Interaction volume radius: 10 \u00c5
Interaction volume height: 35 \u00c5
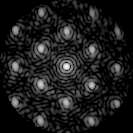
Disorder parameter: 0.3021